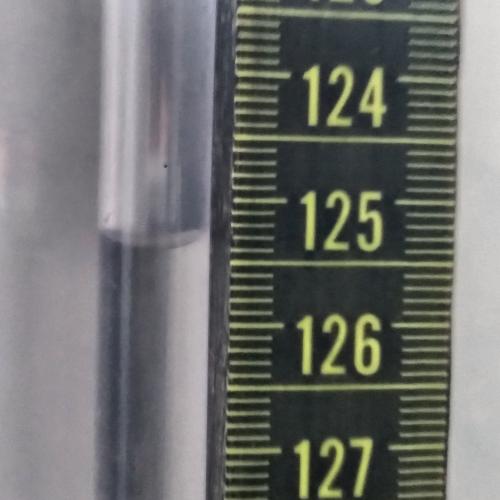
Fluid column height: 125.3 cm